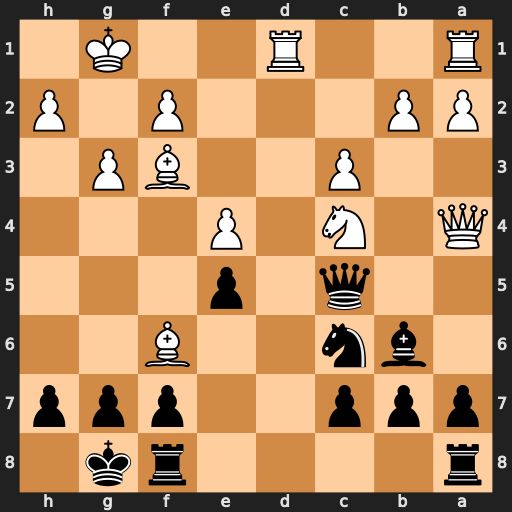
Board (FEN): r4rk1/ppp2ppp/1bn2B2/2q1p3/Q1N1P3/2P2BP1/PP3P1P/R2R2K1
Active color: b
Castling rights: -
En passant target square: -
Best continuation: Qxf2+ Kh1 Qxf3#